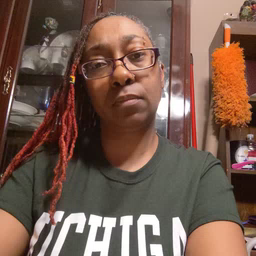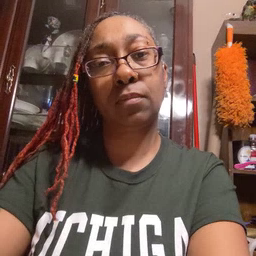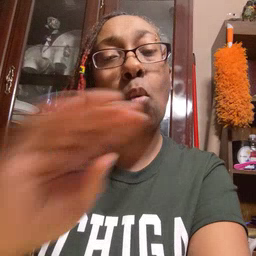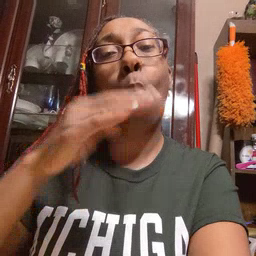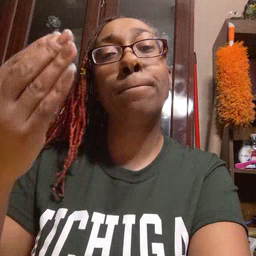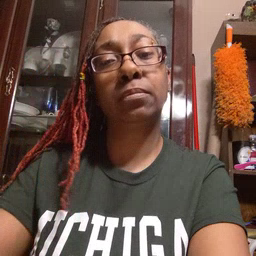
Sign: open